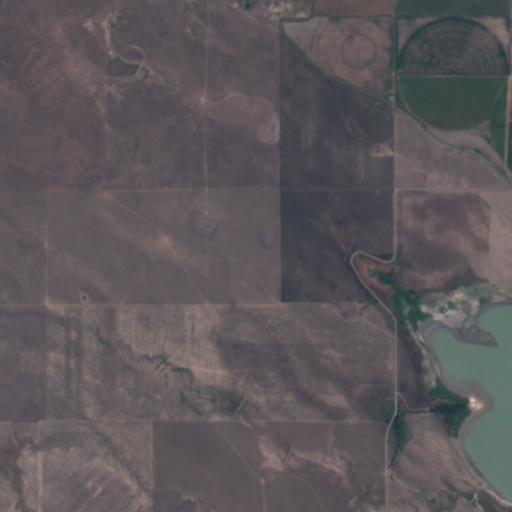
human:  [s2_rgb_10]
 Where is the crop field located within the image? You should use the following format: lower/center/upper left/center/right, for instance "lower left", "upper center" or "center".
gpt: The crop field is located in the upper right of the image.
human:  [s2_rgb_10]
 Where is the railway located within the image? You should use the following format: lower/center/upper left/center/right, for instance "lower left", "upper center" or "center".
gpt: The railway is located in the lower right of the image.
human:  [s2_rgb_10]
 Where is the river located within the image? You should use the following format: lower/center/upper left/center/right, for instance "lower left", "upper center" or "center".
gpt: The river is located in the lower of the image.
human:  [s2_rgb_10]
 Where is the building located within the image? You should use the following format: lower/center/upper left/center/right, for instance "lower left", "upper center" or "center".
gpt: The building is located in the upper right of the image.
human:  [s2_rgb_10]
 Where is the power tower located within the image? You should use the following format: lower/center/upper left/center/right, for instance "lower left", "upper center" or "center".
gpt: There is no power tower in the image.